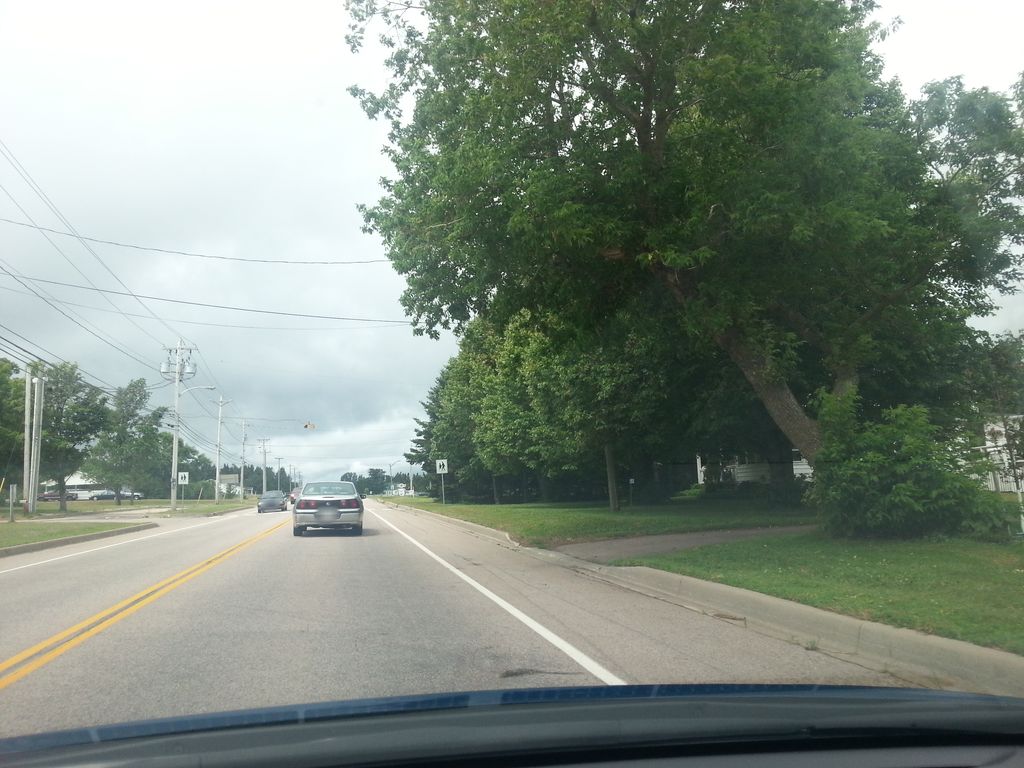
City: charlottetown